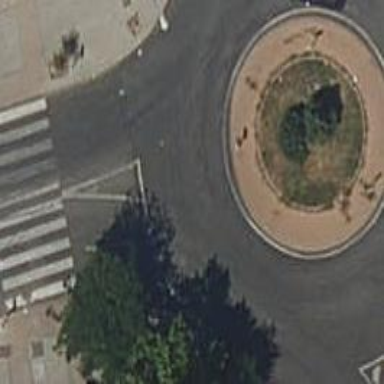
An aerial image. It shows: Residential road that intersects with roundabout.